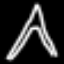
Label: The Eiffel Tower